Question: I'm currently refining and updating my offline virus database updater for Malwarebytes. It's simply all the Malwarebytes data from C:\ProgramData\Malwarebytes (virus database, build number, etc) inside an SFX .exe archive set to run a batch file after successful extraction.
My existing updater works by copying each file with individual xcopy commands, but this time I want it to simply copy the whole folder. But when trying to xcopy to C:\ProgramData, I get "Access denied" for everything.
This occurs even though I'm using the /y and /o switches and running the .exe as Administrator (from the context menu) to achieve elevated permissions. I know that I'm hitting the right directory and that the update does work with a manual copy and paste of the folder.
Is it just that it's not possible to command-copy a folder to ProgramData in Windows 7?
Inside the SFX .exe archive, I have a folder called "Malwarebytes" and a batch file. This is the only relevant segment of the batch file (I have independently confirmed that the rest of it works):
'''
xcopy "Malwarebytes" "C:\ProgramData\Malwarebytes"\ /y /s /c /h /o
'''

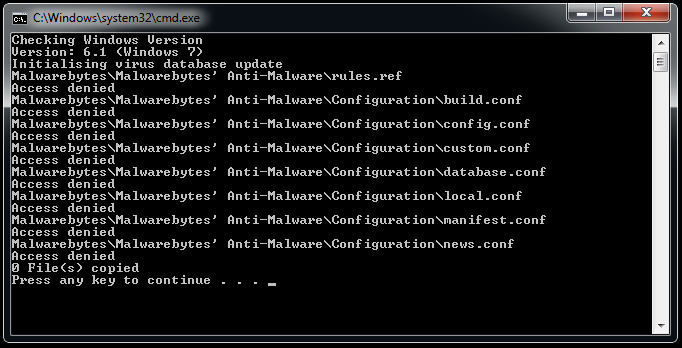
Answer: Odd.. It just started working.
The only idea I have for this is that when I was trying this, I was trying it with an activated version of Malwarebytes, which means that it was running a service in the background, whereas this time I was not using an activated Malwarebytes'.
This could have possibly been denying access to the files because they were in use.
I don't know. Thanks anyway, guys.